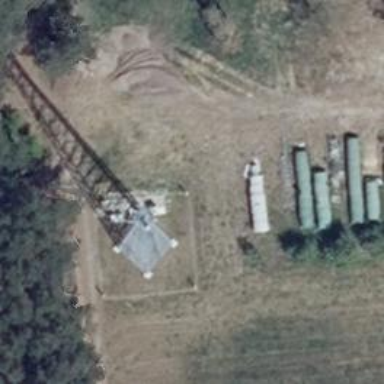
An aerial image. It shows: Mast tower used for communication.